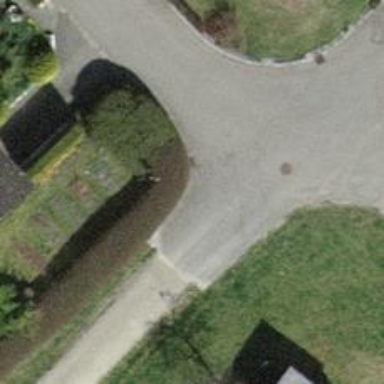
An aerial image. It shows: Hedge acting as barrier.